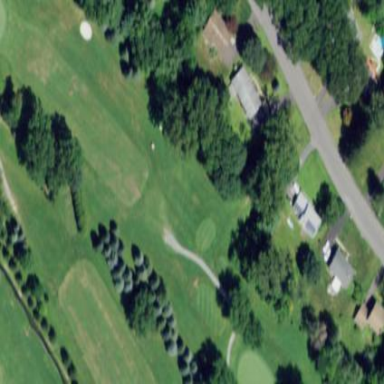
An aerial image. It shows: Golf pitch for leisure land.